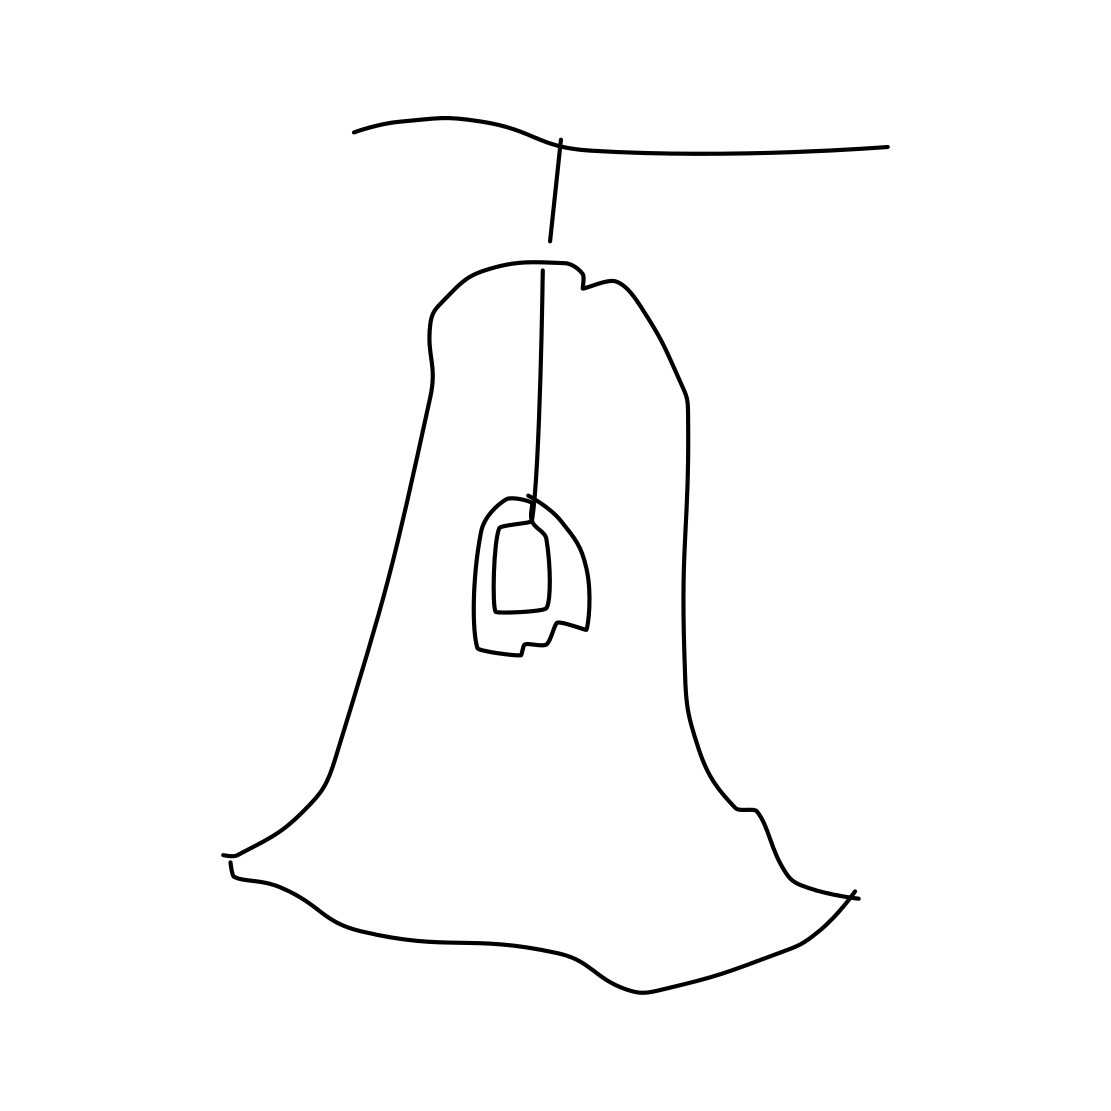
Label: bell